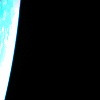
Label: space